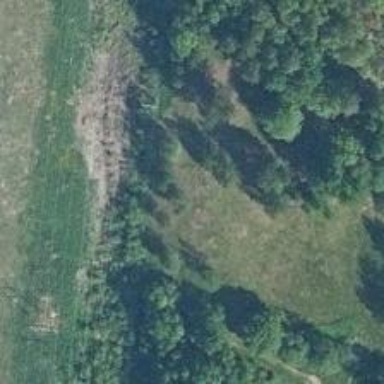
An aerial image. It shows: Disc golf hole.